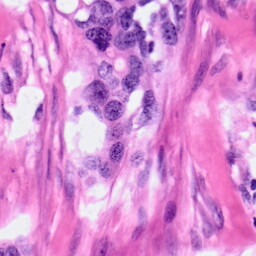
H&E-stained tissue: Pancreatic